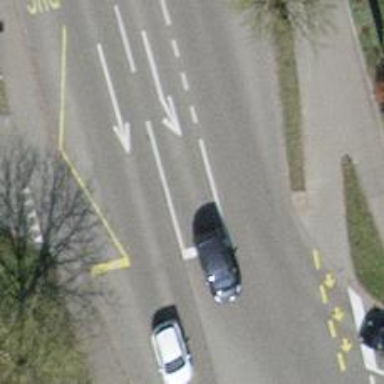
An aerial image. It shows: Public transport stop position.